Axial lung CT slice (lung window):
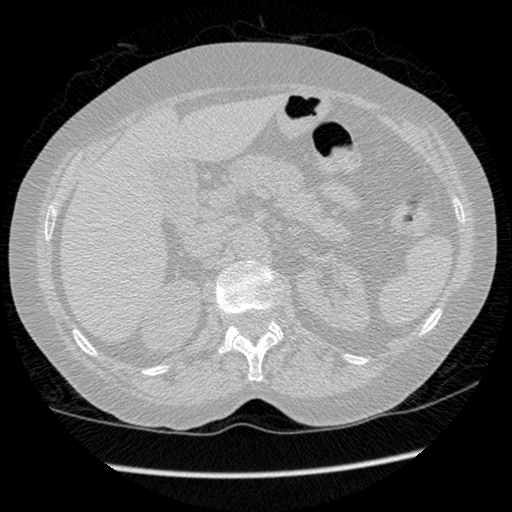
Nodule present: no